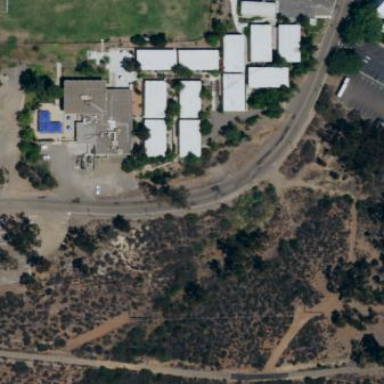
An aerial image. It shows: Education building.